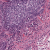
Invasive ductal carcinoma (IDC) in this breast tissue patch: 1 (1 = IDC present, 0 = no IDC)